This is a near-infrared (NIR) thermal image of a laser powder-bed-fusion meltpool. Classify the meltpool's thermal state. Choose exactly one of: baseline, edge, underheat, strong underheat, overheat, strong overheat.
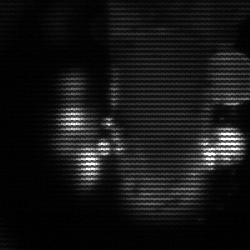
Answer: strong underheat